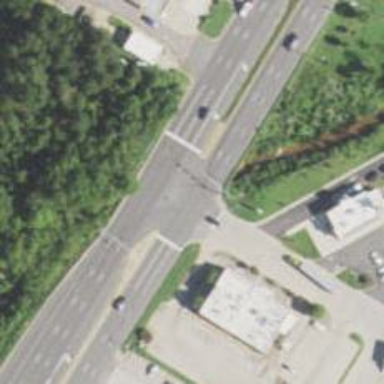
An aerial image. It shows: Trunk highway.